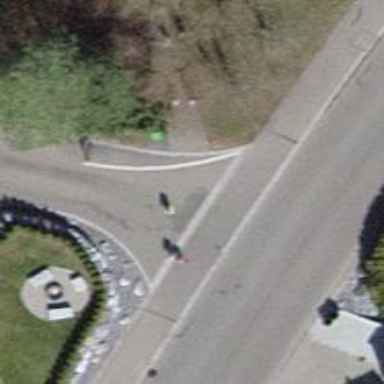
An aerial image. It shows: Unmarked road crossing.